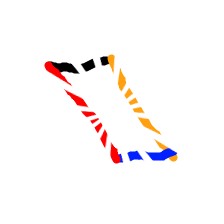
Shape: parallelogram